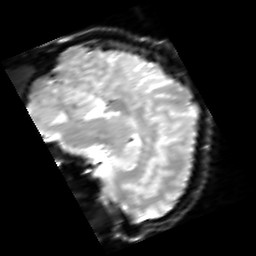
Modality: inplaneT2
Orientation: sagittal
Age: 25
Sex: male